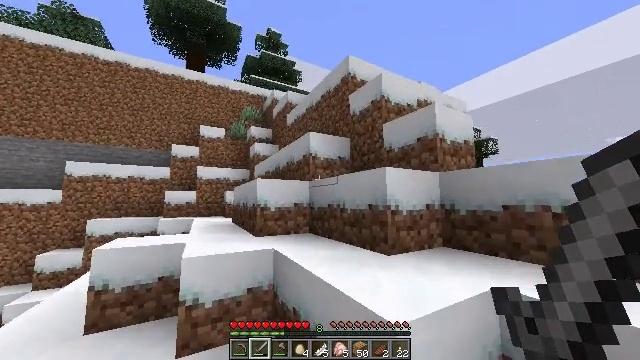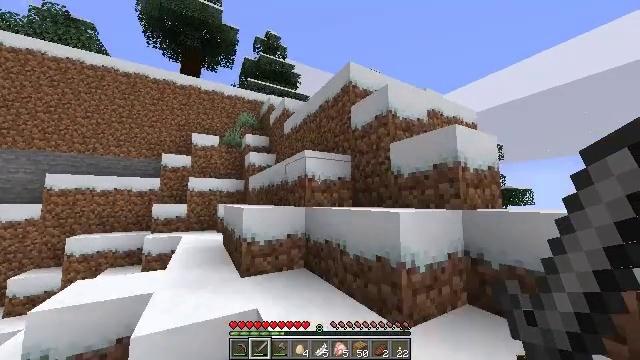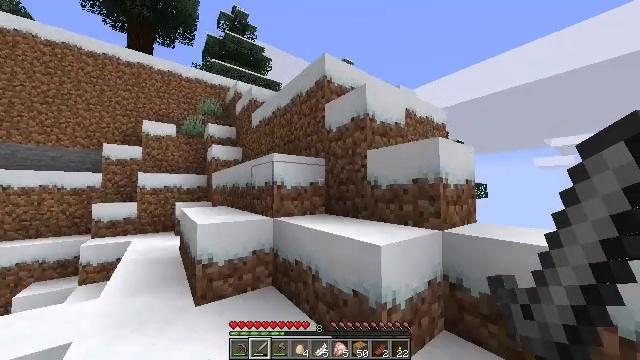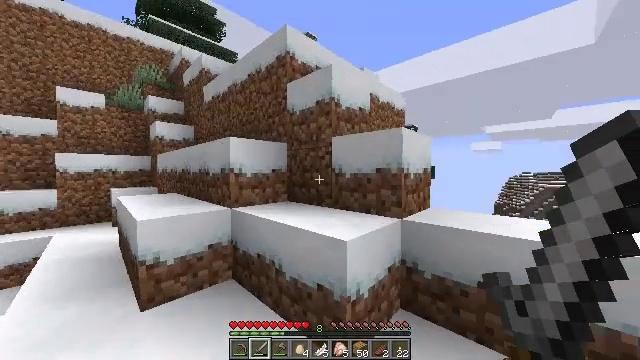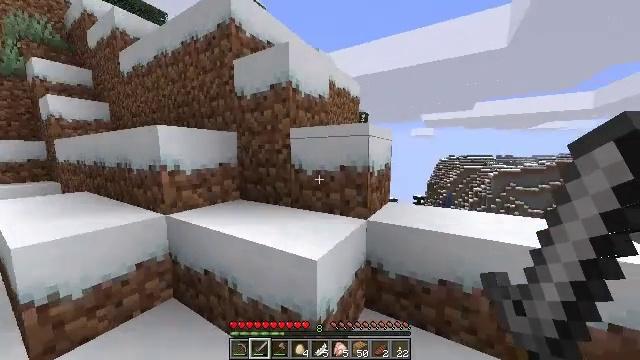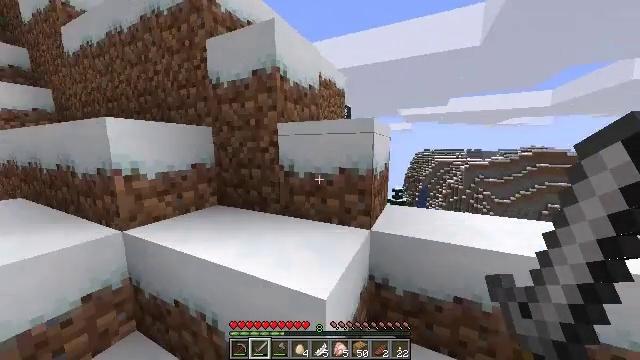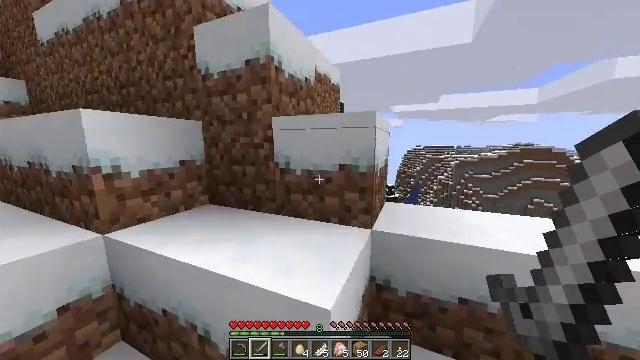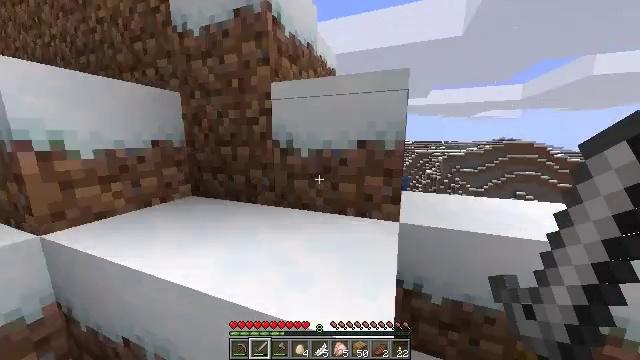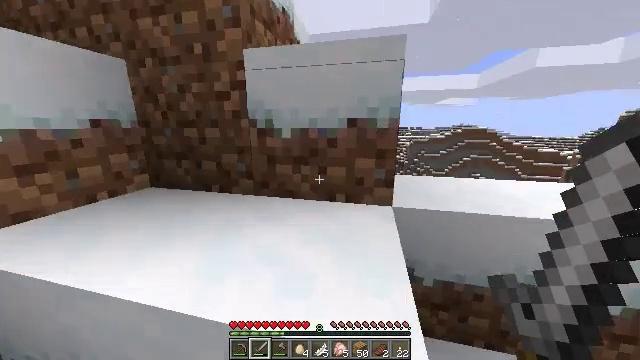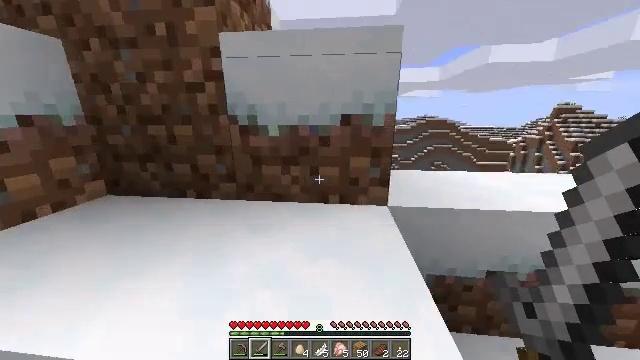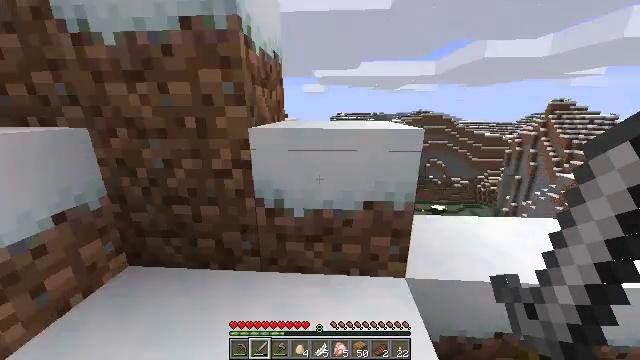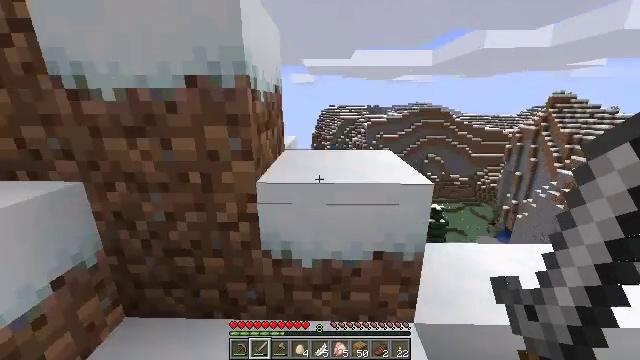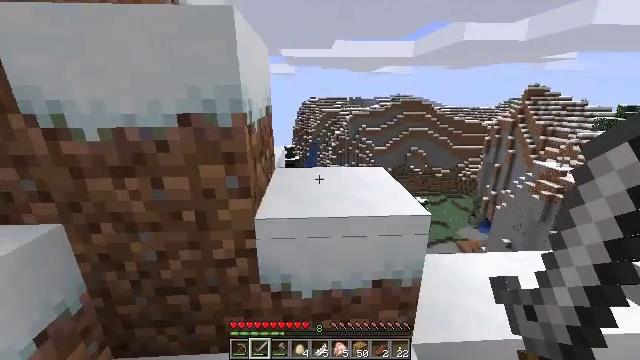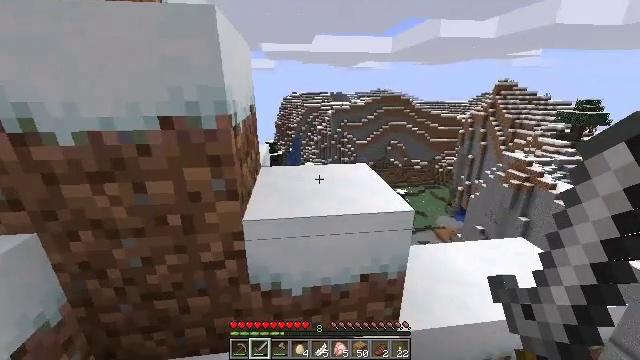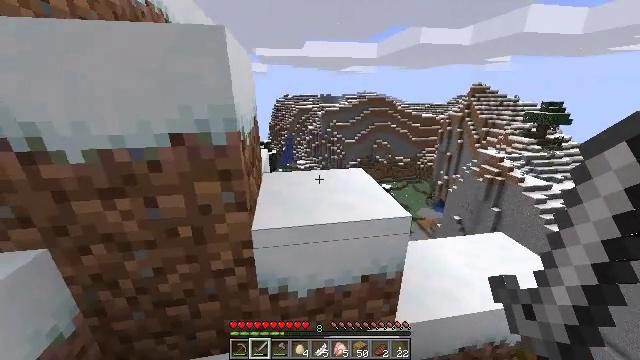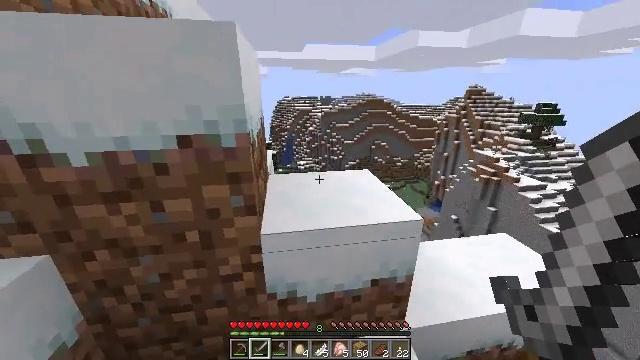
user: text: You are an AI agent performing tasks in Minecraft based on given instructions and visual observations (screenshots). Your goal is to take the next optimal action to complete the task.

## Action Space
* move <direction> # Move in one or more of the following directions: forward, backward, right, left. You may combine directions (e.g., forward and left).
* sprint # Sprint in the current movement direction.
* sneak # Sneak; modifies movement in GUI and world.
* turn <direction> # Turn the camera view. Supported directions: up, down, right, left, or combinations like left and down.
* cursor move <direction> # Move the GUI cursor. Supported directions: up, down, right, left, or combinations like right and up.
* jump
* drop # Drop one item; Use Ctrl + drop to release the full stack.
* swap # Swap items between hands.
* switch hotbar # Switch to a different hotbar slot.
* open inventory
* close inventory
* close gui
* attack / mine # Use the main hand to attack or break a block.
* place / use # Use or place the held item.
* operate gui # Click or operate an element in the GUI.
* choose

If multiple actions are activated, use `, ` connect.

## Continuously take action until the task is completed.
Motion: motion action
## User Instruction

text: Kill mobs.
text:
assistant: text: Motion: move forward, sprint, jump
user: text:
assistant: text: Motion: move forward, sprint, turn right and down, jump
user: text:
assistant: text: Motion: move forward, sprint, turn right and down, jump
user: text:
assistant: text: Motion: move forward, sprint, turn right and down, jump
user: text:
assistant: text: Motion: move forward, sprint, turn right and down, jump
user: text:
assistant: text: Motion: move forward, sprint, turn right
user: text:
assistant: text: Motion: move forward, sprint, turn right and down
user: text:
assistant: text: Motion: move forward, sprint, turn right and down
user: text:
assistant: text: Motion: move forward, sprint, turn right and down, jump
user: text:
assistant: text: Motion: move forward, sprint, turn right, jump
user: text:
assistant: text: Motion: move forward, sprint, turn right, jump
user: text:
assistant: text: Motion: move forward, sprint, turn right and down, jump
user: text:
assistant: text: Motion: move forward, sprint, turn right and down, jump
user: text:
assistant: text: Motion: move forward, sprint, turn right, jump
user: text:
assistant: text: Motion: move forward, sprint
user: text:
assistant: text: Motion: move forward, sprint
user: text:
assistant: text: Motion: move forward, sprint
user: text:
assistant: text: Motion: move forward, sprint
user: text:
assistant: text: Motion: move forward, sprint
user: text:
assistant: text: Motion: move forward, sprint, jump
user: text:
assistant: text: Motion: move forward, sprint, turn left and down, jump
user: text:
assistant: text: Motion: move forward, sprint, turn left and down, jump
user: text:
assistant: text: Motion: move forward, turn left and down, jump
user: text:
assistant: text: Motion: move forward, turn down, jump
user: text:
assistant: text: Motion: move forward
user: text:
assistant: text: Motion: move forward
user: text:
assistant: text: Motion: move forward, turn left
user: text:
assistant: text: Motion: move forward and move right, turn left
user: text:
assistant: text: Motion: move forward and move right
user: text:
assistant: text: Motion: move forward and move right, turn left